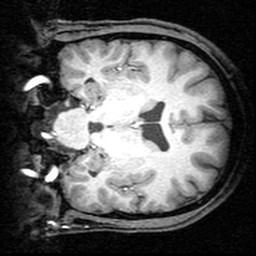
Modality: T1w
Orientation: coronal
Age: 21
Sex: male